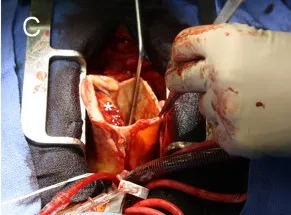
Intra-operative Images of Giant Right Coronary Artery Aneurysm Resection. (C) Opened giant aneurysm with obstructive thrombus.
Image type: medical_photograph (other_medical_photograph)